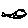
Label: fish